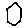
Label: hexagon